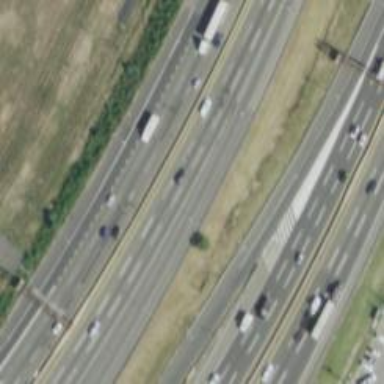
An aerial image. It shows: Motorway link.